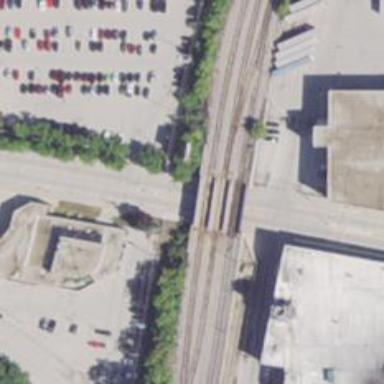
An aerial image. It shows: Railway bridge over siding rail service.